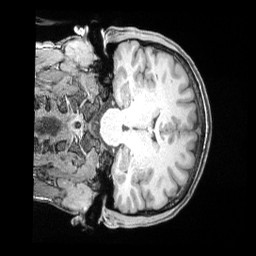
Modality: T1w
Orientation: coronal
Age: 36
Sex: female
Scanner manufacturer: siemens
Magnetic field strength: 3 T
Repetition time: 2 s
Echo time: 0.00211 s